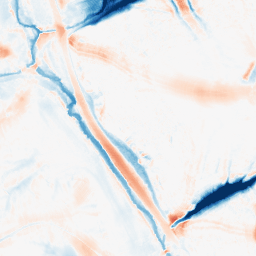
Category: morphological
Decomposition family: morphological
Decomposition parameters: operation: average
size: 20
Upsampling method: sinc_blackman
Upsampling parameters: scale: 2
kernel_size: 8
Upsampling scale: 2